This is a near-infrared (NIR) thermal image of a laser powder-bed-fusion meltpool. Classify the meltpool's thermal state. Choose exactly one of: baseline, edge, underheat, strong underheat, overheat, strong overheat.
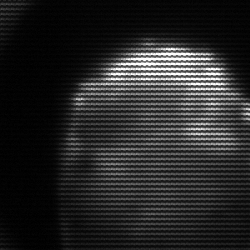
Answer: edge